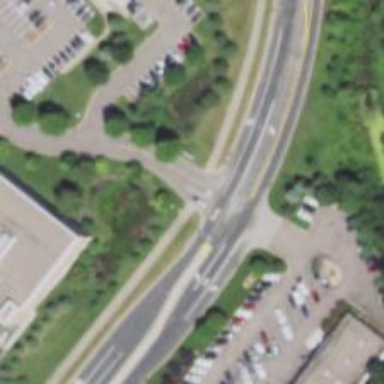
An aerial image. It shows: Asphalt cycleway with unmarked crossing.